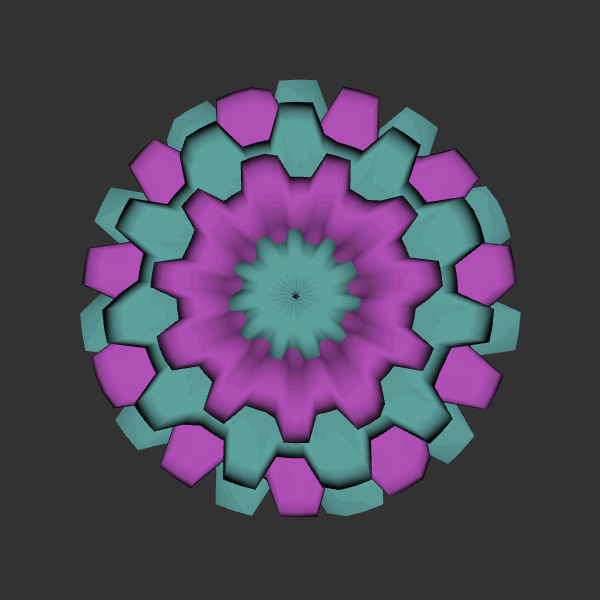
Background: dark